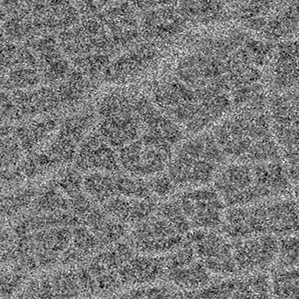
Label: frost